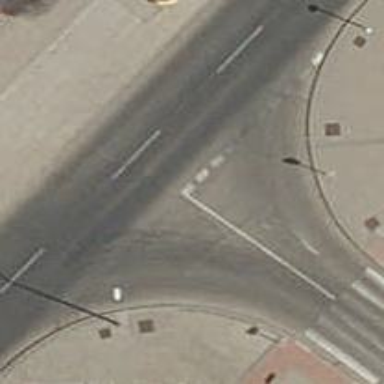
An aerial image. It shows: Road with "give way" sign.